Question: I'm having a real hard time trying to figure this out. I'm getting a 'NullPointerException' when switching between 'Fragments' with 'RecyclerView' but only in certain order. Code and Exception is below. First an explanation:
I have a fragment with this tabbed layout as seen here:

3 of these tabs use the same Fragment containing a RecyclerView: Schedule, History and Test. Any of them will work if I select them first. Now the problem is when I go to one of the other aforementioned tabs to the right of the first one I selected! If I go to the left of the first one I selected, though, that will load just fine.
If I select Test then go to History and then to Schedule everything will work fine
If I select Test then Schedule those two will work, but then going to History will cause the
exception.
If I select Schedule then History the exception will happen.
If I select History then Schedule those two will work, but then going to Test the exception will happen
If I select History then Test the exception will happen
I extended the RecycleView and put a break in the 'onMeasure' to see if I could figure out what was going on and I noticed that the 'mAdapter' of the 'RecyclerView' was 'null'. I checked inside the 'setAdapter()' of the 'RecyclerView' and it was always passed a valid adapter. So it seems like the 'mAdapter' is getting cleared at some point. I just can't figure out why it only happens when I open the tabs going from left to right and not right to left...
Any help would be appreciated as I am reaching my wits end with this one!
Here is the NullPointerException:
<URL>
After catching the 'NullPointerException' an 'IllegalStateException' pops up too. Looks to be from the 'LayoutManager'. <URL>
Here is the Fragment for tabbed view:
'''
public class FKitViewer extends Fragment implements OnTabChangeListener {
public static final String TAB_INFO = "Info";
public static final String TAB_SCHEDULE = "Schedule";
public static final String TAB_HISTORY = "History";
public static final String TAB_TEST = "Test";
public static final String TAB_REQS = "Reqs";
private View mRoot;
private TabHost mTabHost;
private int mCurrentTab;
@Override
public void onAttach(Activity activity){
super.onAttach(activity);
}
@Override
public View onCreateView(LayoutInflater li, ViewGroup container,
Bundle savedInstanceState){
mRoot = li.inflate(R.layout.kit_view, container);
mTabHost = (TabHost) mRoot.findViewById(android.R.id.tabhost);
setupTabs();
return mRoot;
}
@Override
public void onActivityCreated(Bundle savedInstanceState){
super.onActivityCreated(savedInstanceState);
setRetainInstance(true);
mTabHost.setOnTabChangedListener(this);
mTabHost.setCurrentTab(mCurrentTab);
updateTab(TAB_INFO, R.id.tab1);
}
private void setupTabs(){
mTabHost.setup();
mTabHost.addTab(newTab(TAB_INFO, "Info", R.id.tab1));
mTabHost.addTab(newTab(TAB_SCHEDULE, "Schedule", R.id.tab2));
mTabHost.addTab(newTab(TAB_HISTORY, "History", R.id.tab3));
mTabHost.addTab(newTab(TAB_REQS, "Reqs", R.id.tab4));
mTabHost.addTab(newTab(TAB_TEST, "Test", R.id.tab5));
}
private TabSpec newTab(String tag, String label, int tabContentId){
TabSpec tabSpec = mTabHost.newTabSpec(tag);
tabSpec.setIndicator(label);
tabSpec.setContent(tabContentId);
return tabSpec;
}
private void updateTab(String tabId, int placeholder){
FragmentManager fm = getFragmentManager();
if(fm.findFragmentByTag(tabId) == null){
if(tabId.equals(TAB_INFO))
fm.beginTransaction()
.replace(placeholder, new FListiesView(), tabId)
.commit();
if(tabId.equals(TAB_SCHEDULE))
fm.beginTransaction()
.replace(placeholder, new FKitSchedule(false), tabId)
.commit();
if(tabId.equals(TAB_HISTORY))
fm.beginTransaction()
.replace(placeholder, new FKitSchedule(true), tabId)
.commit();
if(tabId.equals(TAB_REQS))
fm.beginTransaction()
.replace(placeholder, new KitRequirements(), tabId)
.commit();
if(tabId.equals(TAB_TEST))
fm.beginTransaction()
.replace(placeholder, new FKitSchedule(false), tabId)
.commit();
}
}
@Override
public void onTabChanged(String tabId){
Log.d("MNB", "Changing to tab: " + tabId);
if(TAB_INFO.equals(tabId)){
updateTab(tabId, R.id.tab1);
mCurrentTab = 0;
return;
}
if(TAB_SCHEDULE.equals(tabId)){
getActivity().getIntent().getExtras().putBoolean("com.crummy.history", false);
updateTab(tabId, R.id.tab2);
mCurrentTab = 1;
return;
}
if(TAB_HISTORY.equals(tabId)){
getActivity().getIntent().getExtras().putBoolean("com.crummy.history", true);
updateTab(tabId, R.id.tab3);
mCurrentTab = 2;
return;
}
if(TAB_REQS.equals(tabId)){
updateTab(tabId, R.id.tab4);
mCurrentTab = 3;
return;
}
if(TAB_TEST.equals(tabId)){
getActivity().getIntent().getExtras().putBoolean("com.crummy.history", true);
updateTab(tabId, R.id.tab5);
mCurrentTab = 4;
return;
}
}
}
'''
Here is the fragment:
'''
public class RVFKitSchedule extends Fragment
'''
implements LoaderManager.LoaderCallbacks{
'''
private String mGetURL = "/index.php/droid/kitreport/";
private String mHistoryURL = "/index.php/droid/kithistory/";
private String mUpdateStatusURL = "/index.php/order_status/update/";
private Boolean mIsHistory = false;
private LinearLayout mPbl;
private int mDialogStatusLevel = 0;
private int mDialogLineId = -1;
private List<ScheduleRowModel> mItems = null;
private FKVRecyclerView mRecyclerView;
private KitScheduleRVAdapter mRVAdapter;
private int mItemCount;
private RecyclerView.LayoutManager mLayoutManager;
private FragmentActivity mParentActivity;
public RVFKitSchedule(){
}
public RVFKitSchedule(boolean isHistory){
mIsHistory = isHistory;
if(mIsHistory)
mGetURL = mHistoryURL;
}
@Override
public View onCreateView(LayoutInflater li, ViewGroup vg, Bundle b){
super.onCreateView(li, vg, b);
return li.inflate(R.layout.rv_main, vg, false);
}
@Override
public void onActivityCreated(Bundle icicle){
super.onActivityCreated(icicle);
final InputMethodManager imm = (InputMethodManager) mParentActivity.getSystemService(Context.INPUT_METHOD_SERVICE);
imm.hideSoftInputFromWindow(getView().getWindowToken(), 0);
}
@Override
public void onViewCreated(View view, Bundle icicle){
super.onViewCreated(view, icicle);
mParentActivity = getActivity();
mRecyclerView = (FKVRecyclerView)mParentActivity.findViewById(R.id.recyclerView);
mLayoutManager = new LinearLayoutManager(mParentActivity);
//mLayoutManager.setOrientation(LinearLayoutManager.VERTICAL);
//mLayoutManager.
mLayoutManager.scrollToPosition(0);
mRecyclerView.setLayoutManager(mLayoutManager);
RecyclerView.ItemDecoration itemDecoration =
new DividerItemDecoration(mParentActivity, DividerItemDecoration.VERTICAL_LIST);
mRecyclerView.addItemDecoration(itemDecoration);
mItems = new ArrayList<ScheduleRowModel>();
mRVAdapter = new KitScheduleRVAdapter(mItems, mIsHistory);
//mRecyclerView.setAdapter(null);
if(mRecyclerView.getAdapter() != null)
mRecyclerView.swapAdapter(mRVAdapter, true);
else
mRecyclerView.setAdapter(mRVAdapter);
mRecyclerView.addOnItemTouchListener(
new RecyclerItemClickListener(mParentActivity, new RecyclerItemClickListener.OnItemClickListener(){
@Override
public void onItemClick(View v, int position){
String status = ((TextView)v.findViewById(R.id.sr_status)).getText().toString();
if(status.equals("Open"))
mDialogStatusLevel = 0;
else if(status.equals("In Production"))
mDialogStatusLevel = 1;
else if(status.equals("Waiting"))
mDialogStatusLevel = 2;
else if(status.equals("Ready"))
mDialogStatusLevel = 3;
else if(status.equals("Shipped"))
mDialogStatusLevel = 4;
int lineId = Integer.parseInt(((TextView)v.findViewById(R.id.sr_order_line_id)).getText().toString());
mDialogLineId = lineId;
OrderStatusDialog df = new OrderStatusDialog(mParentActivity, mDialogStatusLevel){
@Override
protected void onDialogClick(DialogInterface di, final int which){
Runnable update = new Runnable(){
@Override
public void run(){
updateStatus(mDialogLineId, which);
}
};
Thread t = new Thread(null, update, "MagentoBackground");
t.start();
try{
t.join();
}catch(InterruptedException e){
e.printStackTrace();
}
restartLoading();
dismiss();
}
};
df.show(getFragmentManager(), "dialog");
}
}){
@Override
public void onItemLongClick(View v, int pos){
String s = ((TextView)v.findViewById(R.id.sr_pn)).getText().toString();
String n = ((TextView)v.findViewById(R.id.sr_pn)).getText().toString();
CheckItemTypeTask task = new CheckItemTypeTask(s, null);
task.execute(mParentActivity);
int type = -1;
try{
type = task.get();
}catch(Exception e){
e.printStackTrace();
}
if(type == ItemType.PART){
openPartViewer(s);
}else if(type == ItemType.KIT){
openKitViewer(s,n);
}else if(type == ItemType.ERROR){
Toast.makeText(mParentActivity, "Error getting item type!", Toast.LENGTH_LONG);
}else{
Toast.makeText(mParentActivity, "Invalid item type!", Toast.LENGTH_LONG).show();
}
}
}
);
if(mParentActivity.getIntent().getExtras() != null){
Bundle b = mParentActivity.getIntent().getExtras();
if(!b.isEmpty()){
mGetURL += b.getString("com.crummy.kitNum");
}
}
mPbl = (LinearLayout)mParentActivity.findViewById(R.id.main_pbl);
mPbl.setVisibility(View.VISIBLE);
LoaderManager lm = getLoaderManager();
if(lm.getLoader(0) != null){
lm.initLoader(0, null, this);
}
startLoading();
}
protected void startLoading(){
getLoaderManager().initLoader(0, null, this);
}
protected void restartLoading(){
getLoaderManager().restartLoader(0, null, this);
}
@Override
public Loader<Void> onCreateLoader(int arg0, Bundle arg1){
Log.d("MNB", "FKitSchedule: onCreateLoader");
AsyncTaskLoader<Void> loader = new AsyncTaskLoader<Void>(mParentActivity){
@Override
public Void loadInBackground(){
try{
getLines();
}catch(Exception e){
e.printStackTrace();
}
return null;
}
};
loader.forceLoad();
return loader;
}
@Override
public void onLoadFinished(Loader<Void> arg0, Void arg1){
Log.d("MNB", "FKitSchedule: onLoadFinished");
mPbl.setVisibility(View.GONE);
}
@Override
public void onLoaderReset(Loader<Void> arg0){
}
protected boolean openKitViewer(String kitNum, String kitName){
boolean result = false;
Intent i = new Intent(mParentActivity, GenFragmentActivity.class);
i.putExtra("com.crummy.frag_layout_id", R.layout.kit_view_frag);
i.putExtra("com.crummy.kitNum", kitNum);
i.putExtra("com.crummy.kitName", kitName);
startActivity(i);
return result;
}
protected boolean openPartViewer(String itemNum){
boolean result = false;
Intent i = new Intent(mParentActivity, PartInfoFragmentActivity.class);
i.putExtra("com.crummy.partnum", itemNum);
startActivity(i);
return result;
}
protected void getLines(){
Log.d("MNB", "FKitSchedule: getLines() ");
try{
HttpEntity response = HttpHelper.tryHttp(mParentActivity, mGetURL, null);
if(response == null)
return;
String res = EntityUtils.toString(response);
if(res.equals("[]")){
mParentActivity.runOnUiThread(noKitsError);
return;
}
JSONArray jsona = new JSONArray(res);
mItems = new ArrayList<ScheduleRowModel>();
Log.d("MNB", "jsona.length() = " + jsona.length());
for(int i=0; i < jsona.length(); i++){
Log.d("MNB", "Reading json line " + i);
JSONObject j = (JSONObject) jsona.get(i);
ScheduleRowModel srm = new ScheduleRowModel();
srm.custPo = j.getString("custPo");
srm.dueDate = j.getString("dueDate");
srm.partNum = j.getString("KitNumber");
srm.qty = j.getInt("quantity");
srm.status = j.getString("status");
srm.lineId = j.getInt("id");
srm.company = j.getString("name");
srm.rev = j.getString("rev");
if(!mIsHistory){
if(!j.getString("note").equals("null"))
srm.note = j.getString("note");
}
mItems.add(srm);
}
}catch(Exception e){
e.printStackTrace();
}
mParentActivity.runOnUiThread(returnRes);
}
private void addItemToList(ScheduleRowModel model){
mItemCount++;
mRVAdapter.addData(model);
}
private HttpEntity updateStatus(int lineId, int statusId){
HttpEntity resEntityPost = null;
try{
HttpClient client = new DefaultHttpClient();
String host = HttpHelper.getHost(mParentActivity);
HttpPost post = new HttpPost(host + mUpdateStatusURL);
List<NameValuePair> nameValuePairs = new ArrayList<NameValuePair>(2);
nameValuePairs.add(new BasicNameValuePair("line_id", Integer.toString(lineId)));
nameValuePairs.add(new BasicNameValuePair("status", Integer.toString(statusId)));
post.setEntity(new UrlEncodedFormEntity(nameValuePairs));
HttpResponse res = client.execute(post);
resEntityPost = res.getEntity();
}catch(Exception e){
e.printStackTrace();
}
return resEntityPost;
}
protected Runnable returnRes = new Runnable(){
@Override
public void run(){
Log.d("MNB", "FKitSchedule returnRes ");
mItemCount = 0;
mRVAdapter.clear();
if(mItems != null && mItems.size() > 0){
for(int i = 0; i < mItems.size(); i++){
addItemToList(mItems.get(i));
}
}
}
};
private Runnable noKitsError = new Runnable()
{
public void run(){
Toast t = Toast.makeText(mParentActivity, "No orders for this kit.", Toast.LENGTH_SHORT);
t.show();
}
};
'''
}
Here is the RecyclerView.Adapter:
'''
import java.text.ParseException;
import java.text.SimpleDateFormat;
import java.util.Calendar;
import java.util.Date;
import java.util.List;
import java.util.Locale;
import android.support.v7.widget.RecyclerView;
import android.util.Log;
import android.view.LayoutInflater;
import android.view.View;
import android.view.ViewGroup;
import android.widget.TextView;
public class KitScheduleRVAdapter extends RecyclerView.Adapter<KitScheduleRVAdapter.ScheduleRowViewHolder>{
private List<ScheduleRowModel> items;
private boolean mIsHistory = false;
KitScheduleRVAdapter(List<ScheduleRowModel> modelData, boolean isHistory){
Log.d("MNB", "Constructing KitScheduleRVAdapter");
if(modelData == null){
throw new IllegalArgumentException(
"modelData must not be null");
}
this.items = modelData;
mIsHistory = isHistory;
}
@Override
public ScheduleRowViewHolder onCreateViewHolder(ViewGroup vg, int viewType){
Log.d("MNB", "KitScheduleRVAdapter.onCreateViewHolder()");
View itemView = LayoutInflater
.from(vg.getContext())
.inflate(R.layout.schedule_row, vg, false);
return new ScheduleRowViewHolder(itemView);
}
@Override
public void onBindViewHolder(ScheduleRowViewHolder vh, int pos){
Log.d("MNB", "Binding Viewholder at pos "+pos);
ScheduleRowModel model = items.get(pos);
vh.date.setText(model.dueDate);
vh.po.setText(model.custPo);
vh.partnum.setText(model.partNum);
vh.qty.setText(""+model.qty);
vh.status.setText(model.status);
vh.id.setText(""+model.lineId);
vh.company.setText(model.company);
vh.rev.setText(model.rev);
vh.note.setText(model.note);
Calendar cutoff = Calendar.getInstance();
cutoff.add(Calendar.DAY_OF_MONTH, 14);
Date co = cutoff.getTime();
SimpleDateFormat s = new SimpleDateFormat("yyyy-MM-dd", Locale.US);
Date d = new Date();
try {
d = s.parse(model.dueDate);
} catch (ParseException e) {
// TODO Auto-generated catch block
e.printStackTrace();
}
View statusBar = vh.statusBar;
if(!mIsHistory){
if(model.status.equals("Ready")){
statusBar.setBackgroundResource(R.color.sh_ready);
}else if(model.status.equals("Waiting")){
statusBar.setBackgroundResource(R.color.sh_waiting);
}else if(model.status.equals("In Production")){
statusBar.setBackgroundResource(R.color.sh_inprod);
}
else if(d.before(co)){
statusBar.setBackgroundResource(R.color.sh_soon);
}else{
statusBar.setBackgroundResource(R.color.sh_open);
}
}
else
{
statusBar.setBackgroundResource(R.color.sh_ready);
}
}
@Override
public int getItemCount(){
return items.size();
}
public void addData(ScheduleRowModel data){
items.add(data);
this.notifyItemInserted(items.size() - 1);
}
public void clear(){
Log.d("MNB", "KitScheduleRVAdapter.clear()");
int itemsCleared = items.size();
items.clear();
notifyItemRangeRemoved(0, itemsCleared);
}
public final static class ScheduleRowViewHolder extends RecyclerView.ViewHolder{
TextView date;
TextView po;
TextView qty;
TextView partnum;
TextView status;
TextView id;
TextView company;
TextView rev;
TextView note;
View statusBar;
public ScheduleRowViewHolder(View itemView){
super(itemView);
date = (TextView) itemView.findViewById(R.id.sr_date);
po = (TextView) itemView.findViewById(R.id.sr_po);
qty = (TextView) itemView.findViewById(R.id.sr_qty);
partnum = (TextView) itemView.findViewById(R.id.sr_pn);
status = (TextView) itemView.findViewById(R.id.sr_status);
id = (TextView) itemView.findViewById(R.id.sr_order_line_id);
company = (TextView) itemView.findViewById(R.id.sr_company);
rev = (TextView) itemView.findViewById(R.id.sr_rev);
note = (TextView) itemView.findViewById(R.id.sr_note);
statusBar = itemView.findViewById(R.id.sr_status_bar);
}
}
}
'''
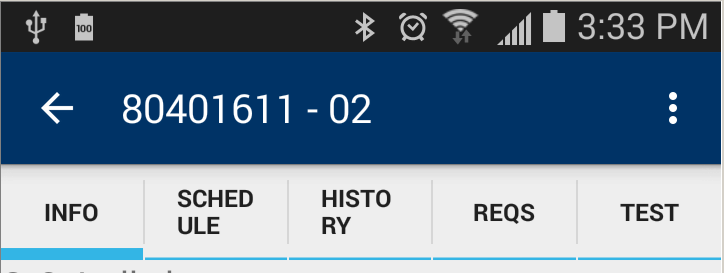
Answer: You should do your view assignments (and LayoutManager assignment) in 'onViewCreated()' instead of 'onActivityCreated()' -- 'onActivityCreated()' isn't going to occur again when your 'Fragment' gets detached and re-attached through the 'ViewPager'. The view will be destroyed ('onDestroyView()') and recreated ('onCreateView()') as it goes away and returns, but the 'RecyclerView' will never get its 'LayoutManager' in that case.
EDIT: Pulled from the comments, another problem is using the parent 'Activity' to resolve the 'RecyclerView' instead of using the 'Fragment's' 'View'. Since 'findViewById()' does a depth-first search, if you have multiple 'Fragments' attached that contain views with the same ID, you may end up getting the wrong view, but everything will still compile and run, just with unexpected results. Use the 'view' returned in 'onViewCreated()' to restrict your view search to the layout you inflated in 'onCreateView()'.